Question: I have an array of numbers as '{1,2,3,4,5,6,7,8,9,10}' and I want to separate even and odd numbers as:
'''
even = {2,4,6,8}
'''
and:
'''
odd = {1,3,5,7}
'''
I am aware of atomic operations in CUDA, and also aware that the output is not expected to suffer from race conditions. I don't want to use atomic operations. How can I achieve this without using atomic keywords?
'''
#include <stdio.h>
#include <cuda.h>
// Kernel that executes on the CUDA device
__global__ void square_array(float *total,float *even,float *odd, int N)
{
int idx = blockIdx.x * blockDim.x + threadIdx.x;
int a=total[idx];
if ((a%2)==0)
{
for (int i=0;i<=idx;i++)
{
int b = even[i];
if(b==0)
{
even[i] = total[idx];
break;
}
}
}
else
{
for (int i=0;i<idx;i++)
{
int c = odd[i];
odd[i] = total[idx];
break;
}
}
}
// main routine that executes on the host
int main(void)
{
float *total_h,*even_h, *odd_h,*total_d, *even_d,*odd_d; // Pointer to host & device arrays
const int N = 10; // Number of elements in arrays
size_t size = N * sizeof(float);
total_h = (float *)malloc(size); // Allocate array on host
even_h = (float *)malloc(size); // Allocate array on host
odd_h = (float *)malloc(size); // Allocate array on host
cudaMalloc((void **) &total_d, size);
cudaMalloc((void **) &even_d, size);
cudaMemset(even_d,0,size);
cudaMalloc((void **) &odd_d, size); // Allocate array on device
cudaMemset(odd_d,0,size);
// Initialize host array and copy it to CUDA device
for (int i=0; i<N; i++) total_h[i] = (float)i+1;
cudaMemcpy(total_d, total_h, size, cudaMemcpyHostToDevice);
// Do calculation on device:
square_array <<< 1,10 >>> (total_d,even_d,odd_d, N);
// Retrieve result from device and store it in host array
cudaMemcpy(even_h, even_d, sizeof(float)*N, cudaMemcpyDeviceToHost);
cudaMemcpy(odd_h, odd_d, sizeof(float)*N, cudaMemcpyDeviceToHost);
// Print results
printf("total Numbers
");
for (int i=0; i<N; i++) printf("%f
",total_h[i]);
printf("EVEN Numbers
");
for (int i=0; i<N; i++) printf("%f
",even_h[i]);
printf("ODD Numbers
");
for (int i=0; i<N; i++) printf("%f
",odd_h[i]);
// Cleanup
free(total_h);
free(even_h);
free(odd_h);
cudaFree(total_d);
cudaFree(even_d);
cudaFree(odd_d);
}
'''

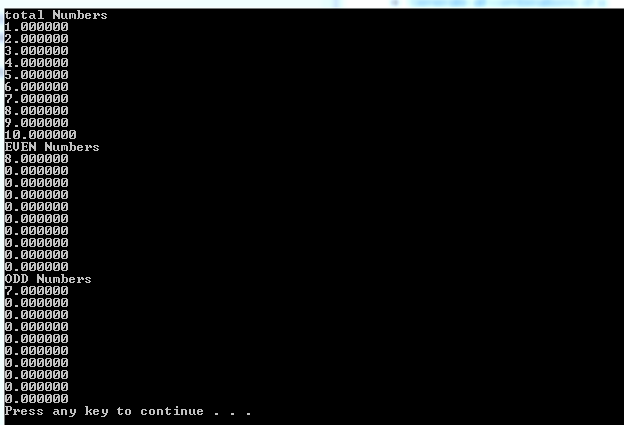
Answer: As suggested by Jared Hoberock, it would be much more easy to use the efficient partitioning algorithm available in CUDA Thrust instead of starting the development of a partitioning routine of your own. Below, please find a complete worked example.
'''
#include <thrust\device_vector.h>
#include <thrust\partition.h>
#include <thrust\execution_policy.h>
struct is_even { __host__ __device__ bool operator()(const int &x) { return (x % 2) == 0; } };
void main() {
const int N = 10;
thrust::host_vector<int> h_data(N);
for (int i=0; i<N; i++) h_data[i] = i;
thrust::device_vector<int> d_data(h_data);
thrust::device_vector<int> d_evens(N/2);
thrust::device_vector<int> d_odds(N/2);
thrust::partition_copy(d_data.begin(), d_data.end(), d_evens.begin(), d_odds.begin(), is_even());
printf("Even numbers
");
for (int i=0; i<N/2; i++) {
int val = d_evens[i];
printf("evens[%i] = %i
",i,val);
}
printf("Odd numbers
");
for (int i=0; i<N/2; i++) {
int val = d_odds[i];
printf("odds[%i] = %i
",i,val);
}
}
'''